Question: IE9 is apparently able to handle rounded corners by using the CSS3 standard definition of 'border-radius'.
What about support for border radius background gradient? Yes IE9 is to support them both separately, but if you mix the two the gradient bleeds out of the rounded corner.
I am also seeing strangeness with shadows showing as a solid black line under a box with rounded corners.
Here are the images shown in IE9:

How can I work around this problem?
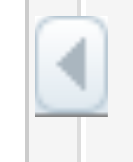
Answer: Here's one solution that adds a background gradient, using a data URI to create a semi-transparent image that overlays any background color. I've verified that it's clipped correctly to the border radius in IE9. This is lighter weight than SVG-based proposals but as a downside, is not resolution-independent. Another advantage: works with your current HTML/CSS and does not require wrapping with additional elements.
I grabbed a random 20x20 gradient PNG via a web search, and converted it into a data URI using an online tool. The resulting data URI is smaller than the CSS code for all that SVG mess, much less the SVG itself! (You could apply this conditionally to IE9 only using conditional styles, browser-specific css classes, etc.) Of course, generating a PNG works great for button-sized gradients, but not page-sized gradients!
HTML:
'''
<span class="button">This is a button</span>
'''
CSS:
'''
span.button {
padding: 5px 10px;
border-radius: 10px;
background-color: orange;
background-image: url(data:image/png;base64,iVBORw0KGgoAAAANSUhEUgAAABQAAAAUCAYAAACNiR0NAAAAvUlEQVQ4y63VMQrDMAyF4d/BGJ+rhA4dOnTo0Kn3P4ExxnSoXVQhpx0kEMmSjyfiKAF4AhVoqrvqjXdtoqPoBMQAPAZwhMpaYkAKwH1gFtgG0v9IlyZ4E2BVabtKeZhuglegKKyqsWXFVboJXgZQfqSUCZOFATkAZwEVY/ymQAtKQJ4Jd4VZqARnuqyxmXAfiAQtFJEuG9dPwtMC0zD6YXH/ldAddB/Z/aW4Hxv3g+3+6bkvB/f15b5gXX8BL0z+tEEtuNA8AAAAAElFTkSuQmCC);
background-size: 100% 100%;
border: 2px solid white;
color: white;
}
'''